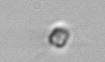
Label: nanoplankton_mix